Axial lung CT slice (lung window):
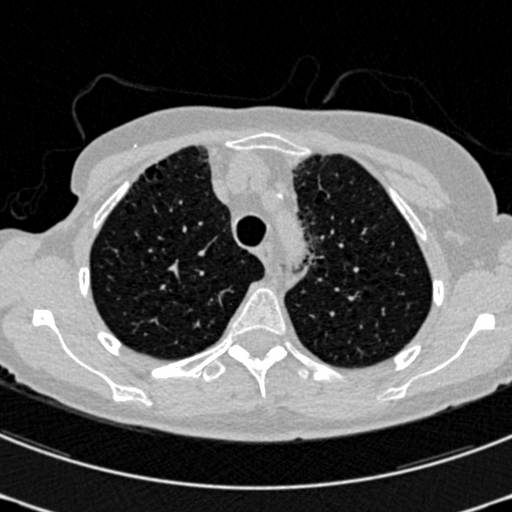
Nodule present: no